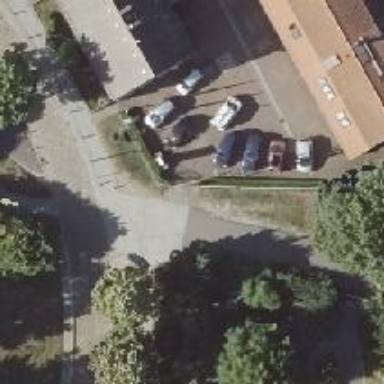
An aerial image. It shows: Footway.